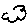
Label: cloud